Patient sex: M
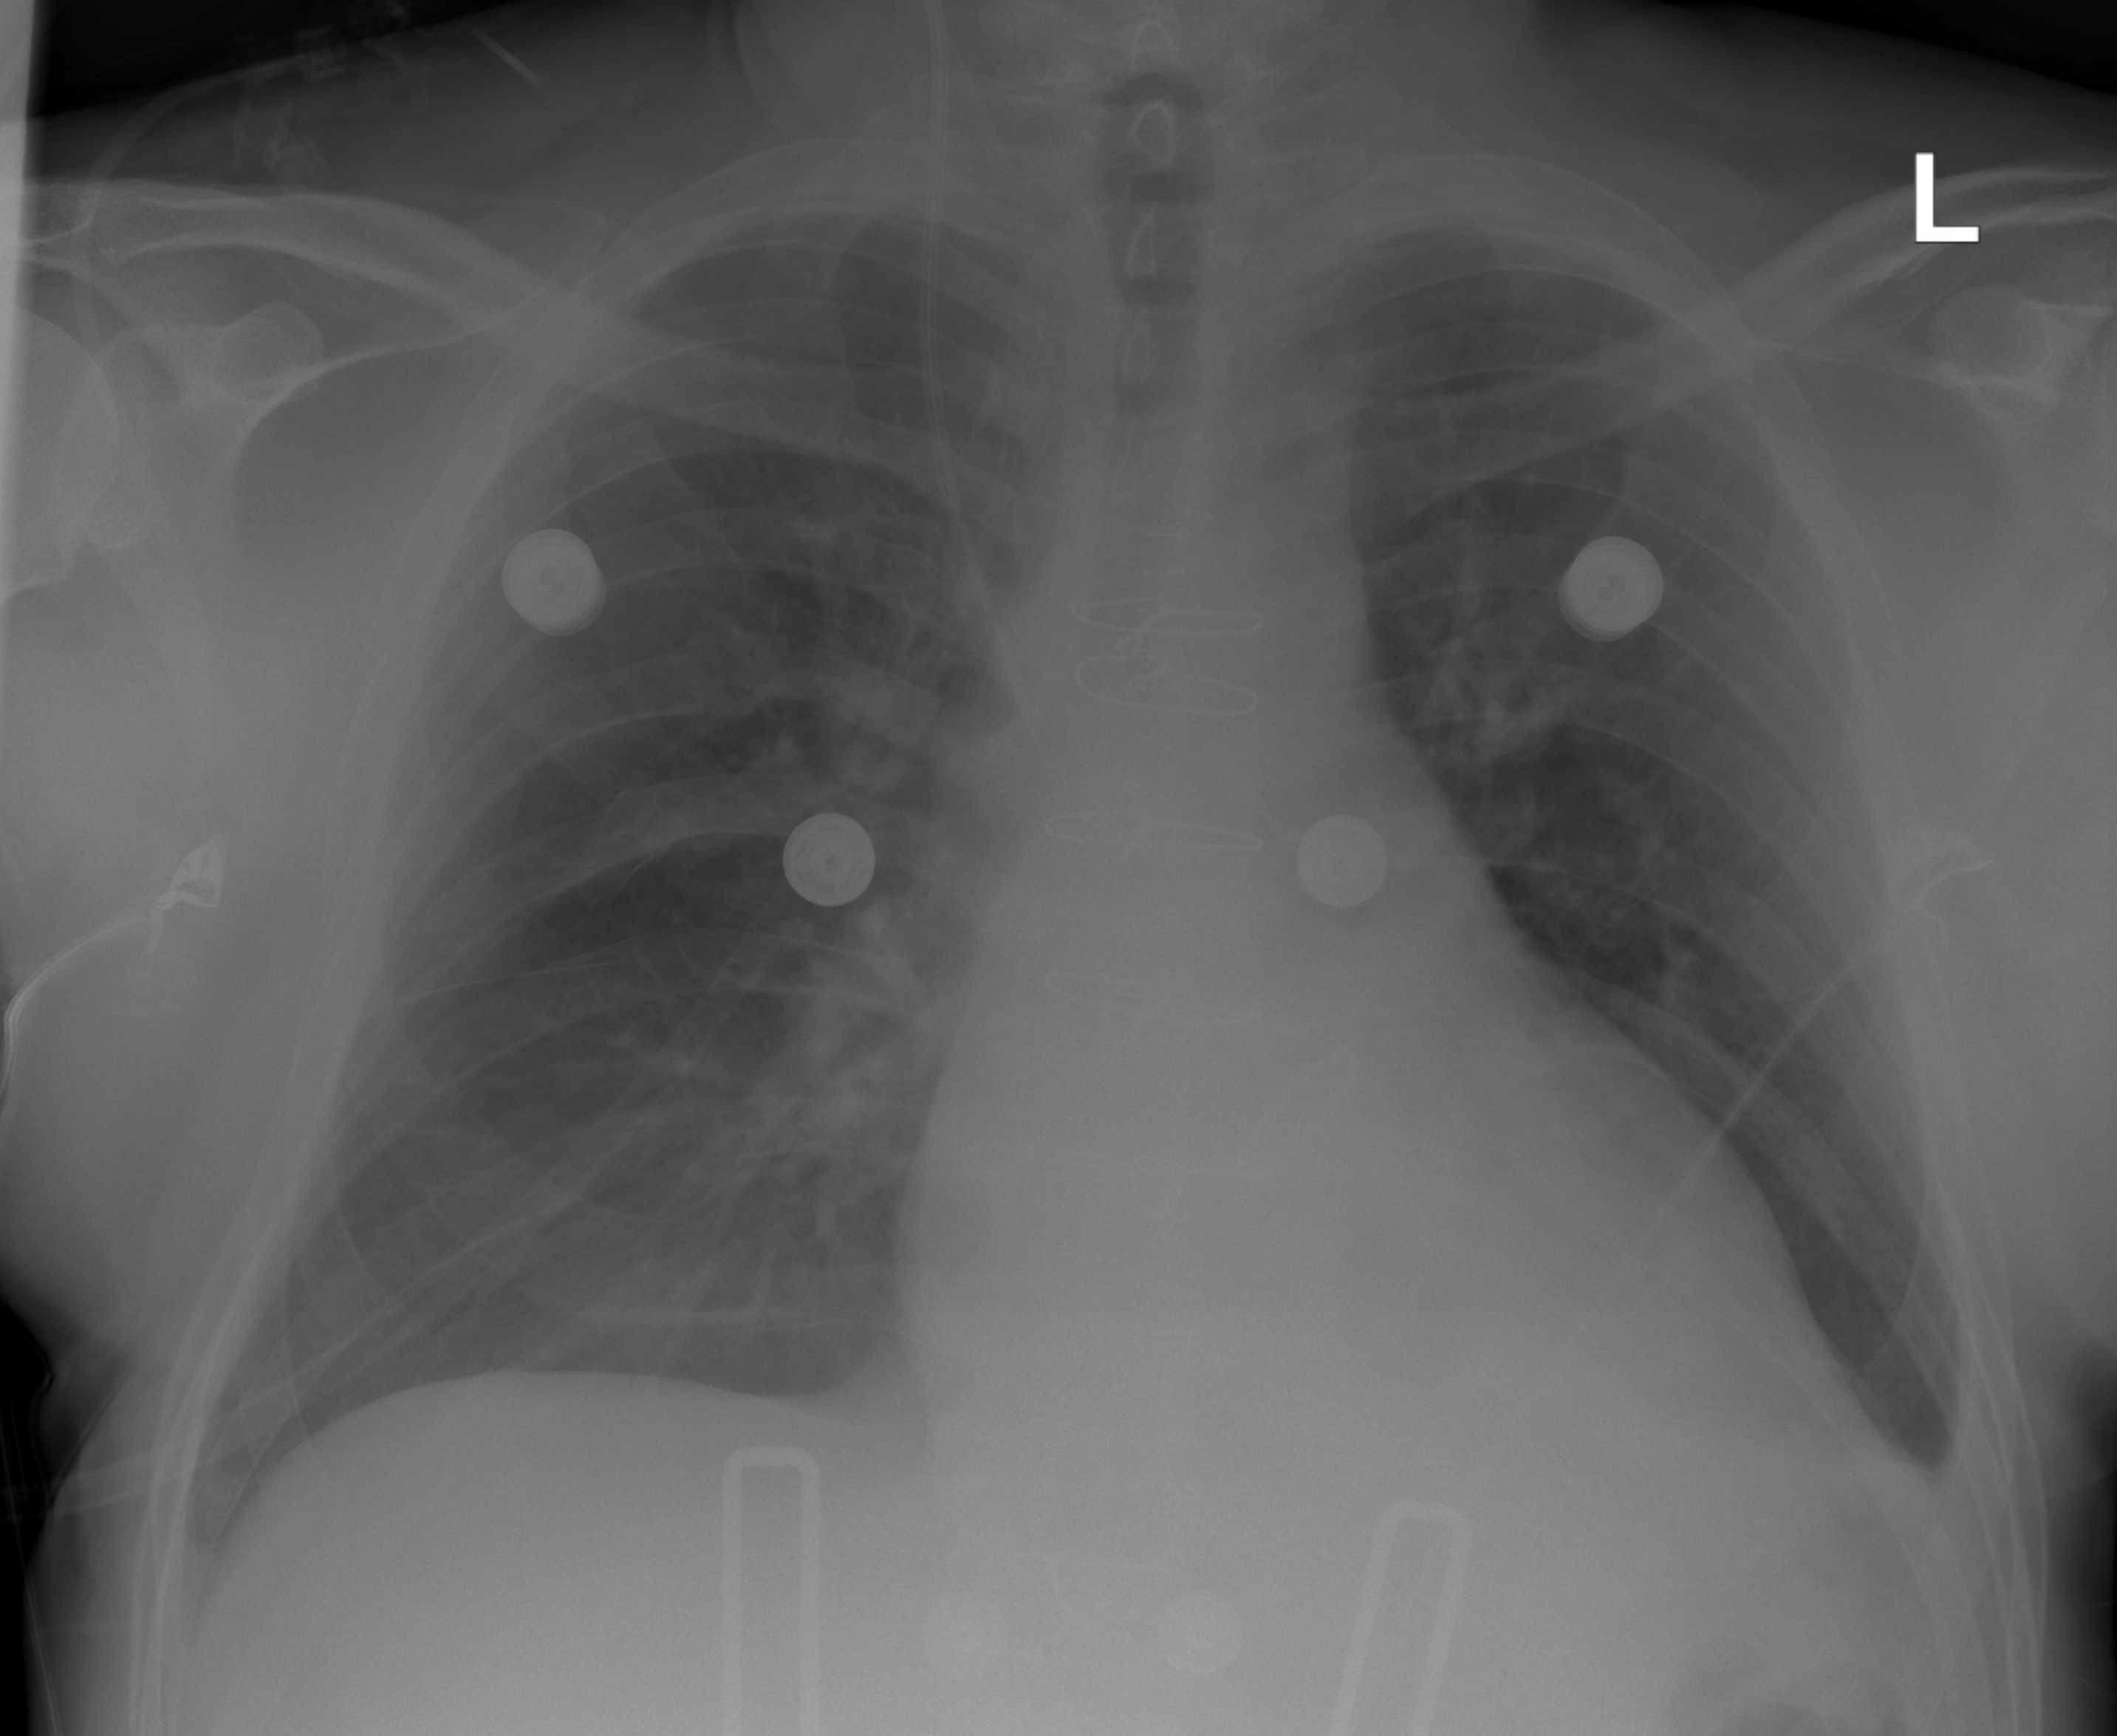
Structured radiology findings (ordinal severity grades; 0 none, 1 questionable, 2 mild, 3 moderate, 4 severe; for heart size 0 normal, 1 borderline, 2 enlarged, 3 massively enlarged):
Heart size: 0
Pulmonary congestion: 0
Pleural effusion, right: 0
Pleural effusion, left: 2
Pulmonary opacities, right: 0
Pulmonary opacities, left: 0
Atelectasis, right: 0
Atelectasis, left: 2